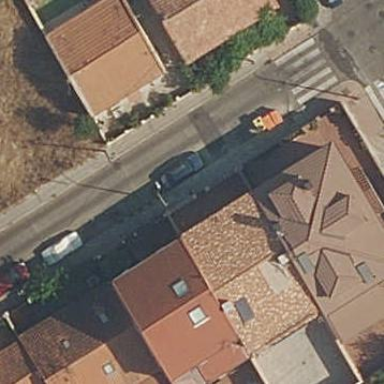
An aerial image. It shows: Residential building.